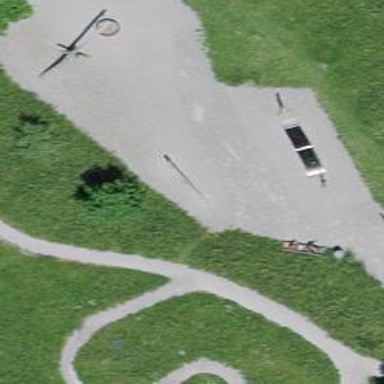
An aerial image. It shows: Seesaw in the playground.